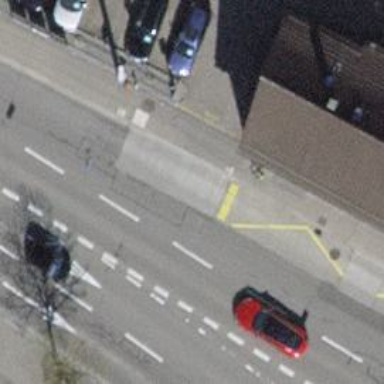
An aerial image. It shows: Bus stop with platform for public transport.